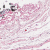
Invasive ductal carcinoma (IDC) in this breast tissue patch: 0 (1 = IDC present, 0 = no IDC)